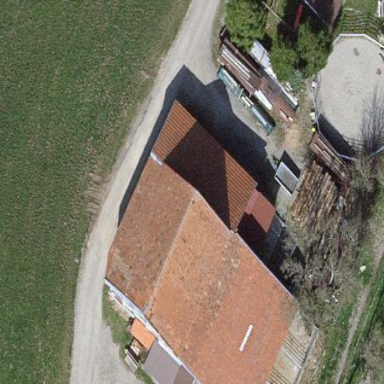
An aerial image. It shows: Farm building.